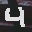
Label: 4